Current action and preconditions to check: trajectory_clear

Your task: For each precondition in the list above, predict whether it will hold at this action.

Consider the current scene as observed from the mobile robot's camera, and analyze the predicted future states of all dynamic agents (e.g., people, animals, vehicles, or any moving entities) within the NEXT SECOND.

IMPORTANT: Only answer "very likely" if you are absolutely certain—based on strong, clear evidence—that a dynamic agent will violate the precondition in the predicted future state. Do NOT answer "very likely" for unlikely, ambiguous, or low-probability risks.

Ask yourself for each precondition: Is there a high probability, with clear and convincing evidence, that the predicted future states of any dynamic agent will interfere with the predicted future state of the currently executing action within the NEXT SECOND, causing that precondition to fail?

Assess the risk level based on these predictions. Use "likely" or "very likely" if motions create a clear risk of interference.

Use "neutral" or "improbable" if agents are nearby but their predicted paths are clearly diverging or non-conflicting.

Failure Risk Categories: "very improbable", "improbable", "neutral", "likely", "very likely"

Answer Format: Output ONLY the probability_of_failure value from these categories: "very improbable", "improbable", "neutral", "likely", "very likely"

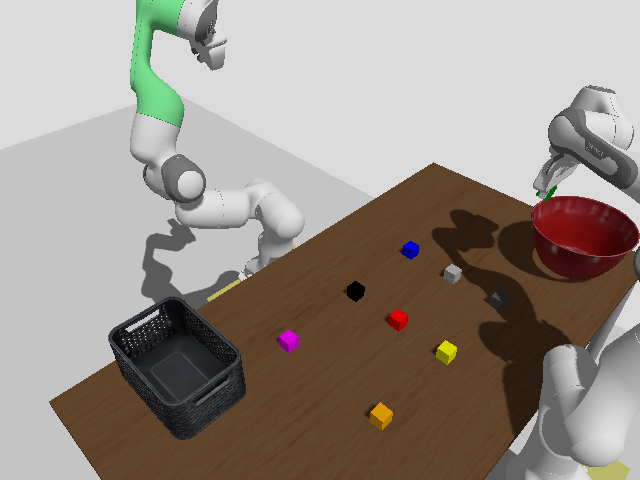

Answer: very improbable